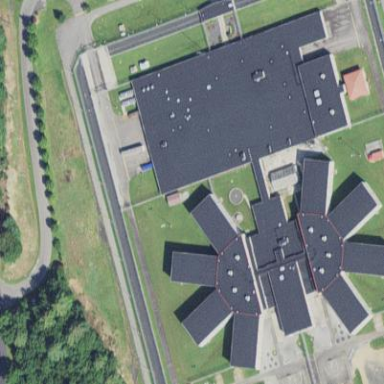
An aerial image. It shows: Prison.